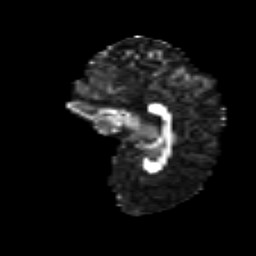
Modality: FA
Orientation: sagittal
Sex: male
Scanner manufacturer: siemens
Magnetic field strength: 3 T
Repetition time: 5 s
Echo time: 0.071 s